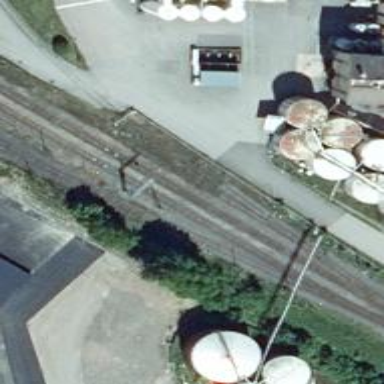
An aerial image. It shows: Railway spur service.